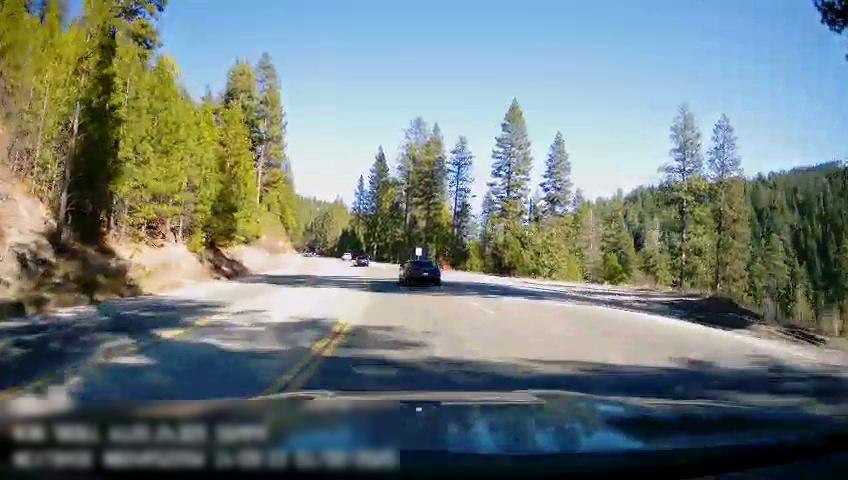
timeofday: Day
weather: Sunny
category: Drivable Space
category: Vehicles | Car
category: Vehicles | Car
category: Vehicles | Car
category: Lanes | Opposite Lane
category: Lanes | Current Lane